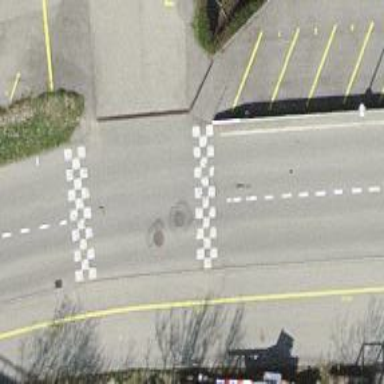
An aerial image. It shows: Traffic calming table.